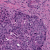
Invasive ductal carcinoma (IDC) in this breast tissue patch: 1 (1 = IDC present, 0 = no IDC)